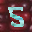
Label: 5